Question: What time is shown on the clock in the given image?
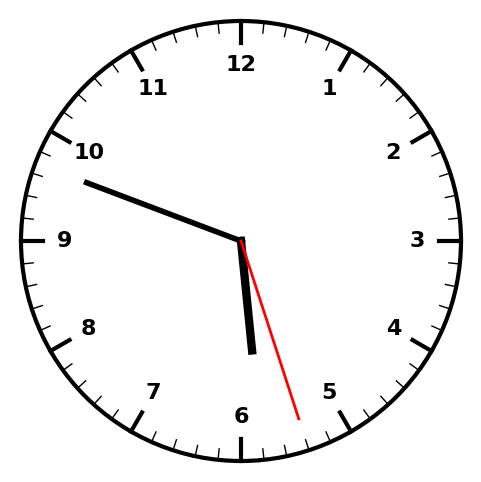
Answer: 05:48:27